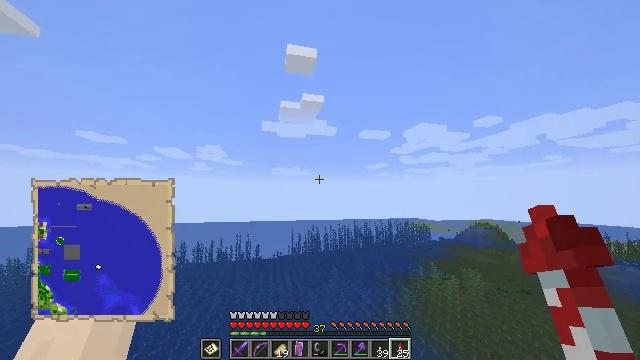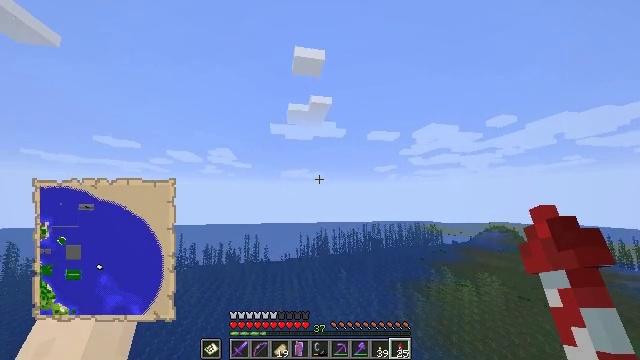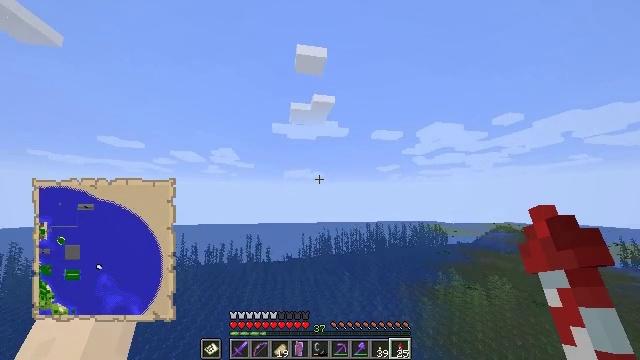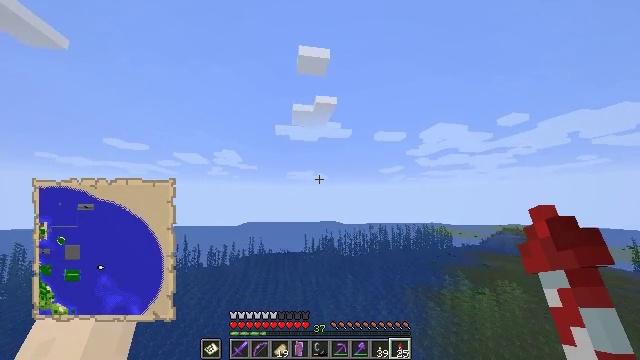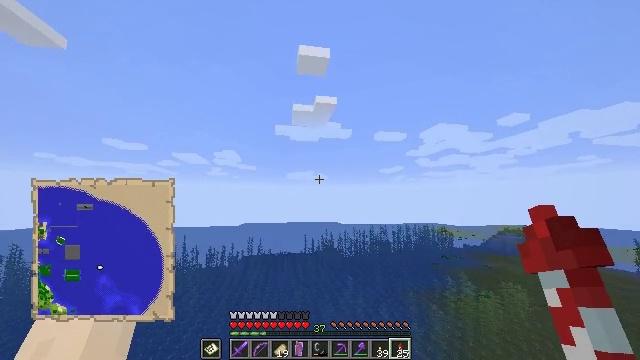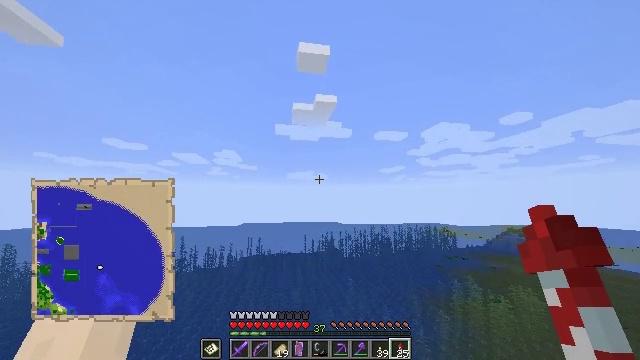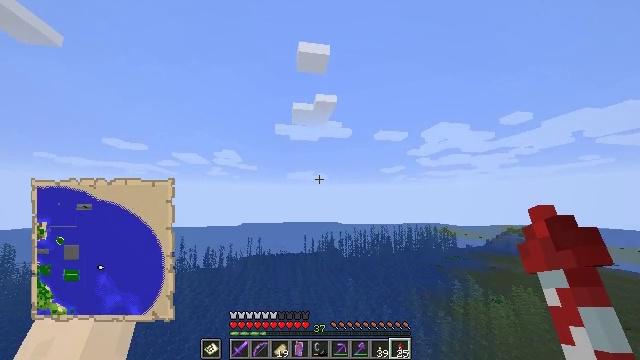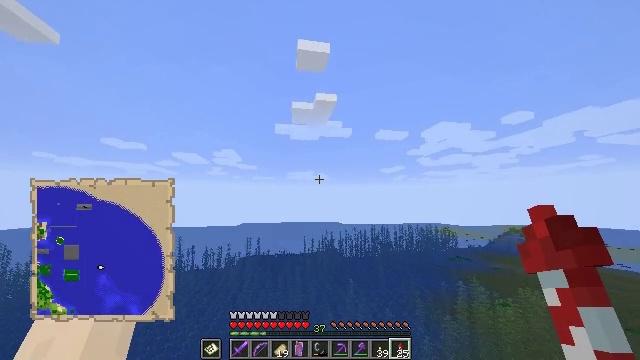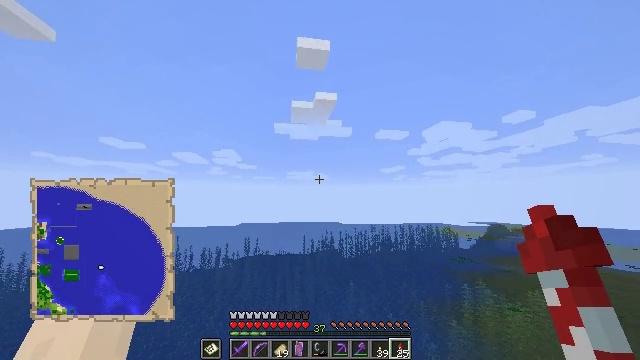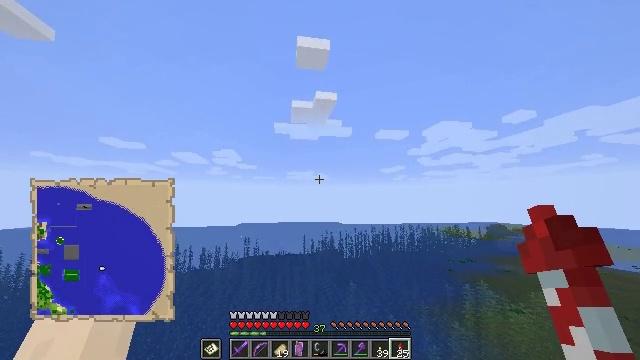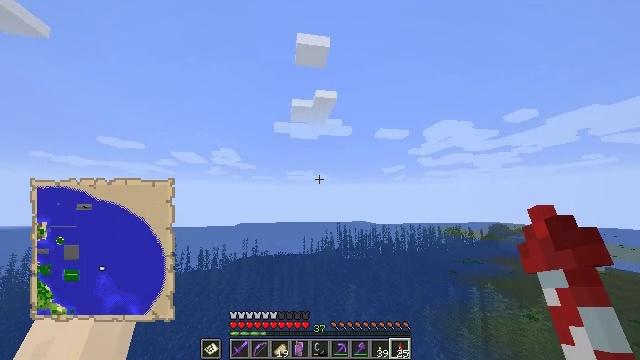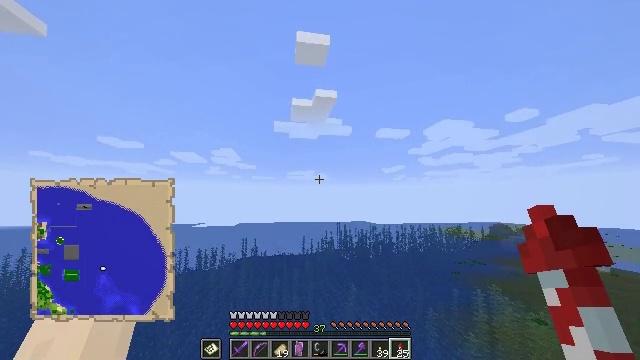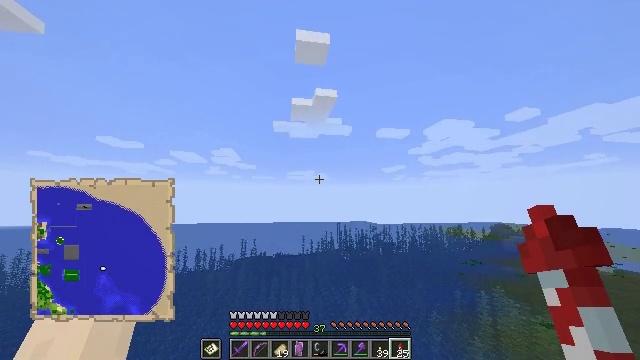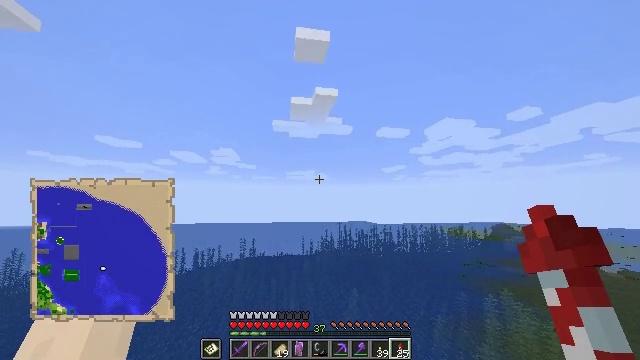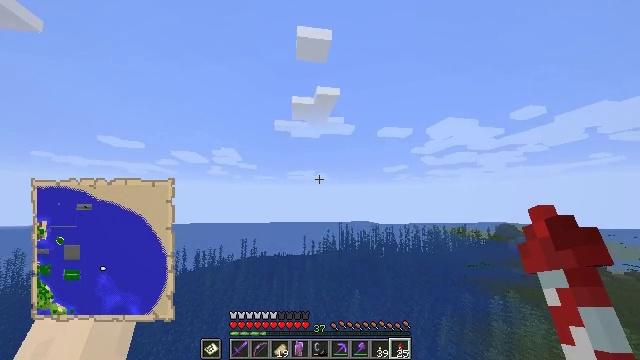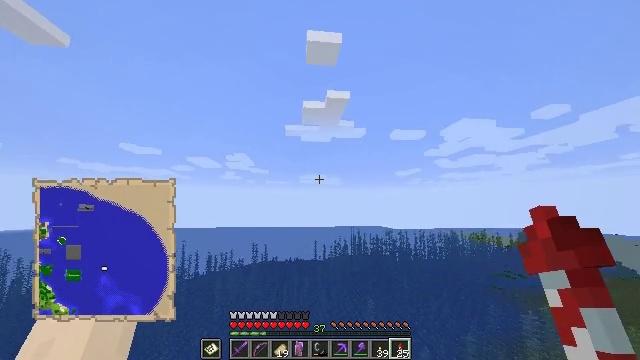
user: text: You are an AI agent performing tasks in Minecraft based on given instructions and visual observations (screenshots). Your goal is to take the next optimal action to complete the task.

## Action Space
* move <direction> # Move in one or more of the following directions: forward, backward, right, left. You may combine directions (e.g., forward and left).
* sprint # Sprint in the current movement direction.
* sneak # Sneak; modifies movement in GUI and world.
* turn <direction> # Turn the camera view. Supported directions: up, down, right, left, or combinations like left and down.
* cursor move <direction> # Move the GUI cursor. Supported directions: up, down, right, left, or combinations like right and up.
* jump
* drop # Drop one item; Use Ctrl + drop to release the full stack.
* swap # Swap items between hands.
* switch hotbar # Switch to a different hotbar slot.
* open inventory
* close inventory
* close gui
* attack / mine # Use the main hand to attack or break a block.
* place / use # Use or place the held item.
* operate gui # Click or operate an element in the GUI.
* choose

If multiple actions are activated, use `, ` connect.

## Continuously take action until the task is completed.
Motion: motion action
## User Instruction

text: Break the bone block to gather material.
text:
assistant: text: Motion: move forward, sprint, turn left
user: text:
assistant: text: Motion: move forward, sprint
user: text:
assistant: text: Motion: move forward, sprint
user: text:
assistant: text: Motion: move forward, sprint
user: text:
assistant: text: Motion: move forward, sprint
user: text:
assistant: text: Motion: move forward, sprint
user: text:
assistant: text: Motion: move forward, sprint
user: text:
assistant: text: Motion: move forward, sprint
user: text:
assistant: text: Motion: move forward, sprint
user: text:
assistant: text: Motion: move forward, sprint
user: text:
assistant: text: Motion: move forward, sprint
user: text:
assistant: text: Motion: move forward, sprint
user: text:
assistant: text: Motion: move forward, sprint
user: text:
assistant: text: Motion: move forward, sprint
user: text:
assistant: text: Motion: move forward, sprint, turn left and up
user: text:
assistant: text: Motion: move forward, sprint, turn left and up
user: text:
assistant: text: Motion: move forward, sprint, turn left and up
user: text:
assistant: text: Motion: move forward, sprint, turn left
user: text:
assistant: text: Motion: move forward, sprint, turn left
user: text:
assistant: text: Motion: move forward, sprint
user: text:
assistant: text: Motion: move forward, sprint
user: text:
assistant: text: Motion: move forward, sprint
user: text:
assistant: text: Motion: move forward, sprint
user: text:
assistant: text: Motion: move forward, sprint
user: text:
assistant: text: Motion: move forward, sprint
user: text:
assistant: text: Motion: move forward, sprint
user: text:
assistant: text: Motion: move forward, sprint
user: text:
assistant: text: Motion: move forward, sprint
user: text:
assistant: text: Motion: move forward, sprint
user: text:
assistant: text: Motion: move forward, sprint, turn left